Question: Consider the (simplistic) version of this zoo object:
'''
d <- c("2007-01-31", "2007-02-28", "2007-03-31", "2007-04-30", "2007-05-31", "2007-06-30", "2008-02-28", "2008-03-31", "2008-04-30", "2009-09-30", "2009-10-31", "2009-11-30", "2009-12-31", "2010-01-31")
vec <- runif(14, 0.5, 0.7)
vec.zoo = zoo(vec, order.by = as.Date(d, format = "%Y-%m-%d"))
plot(vec.zoo, ylim = c(0,1))
'''
As you can see, some dates are missing (look at the index d). However, when I plot the object, I get the following:

I realize that this is feasible with 'ggplot', however the outcome is multiple plots instead of one (See thread: <URL>
I would like to be able to draw the zoo object in a one plot, but by leaving a blank space in the plot when no data is available for a specific date. How can I do that?
Thanks!
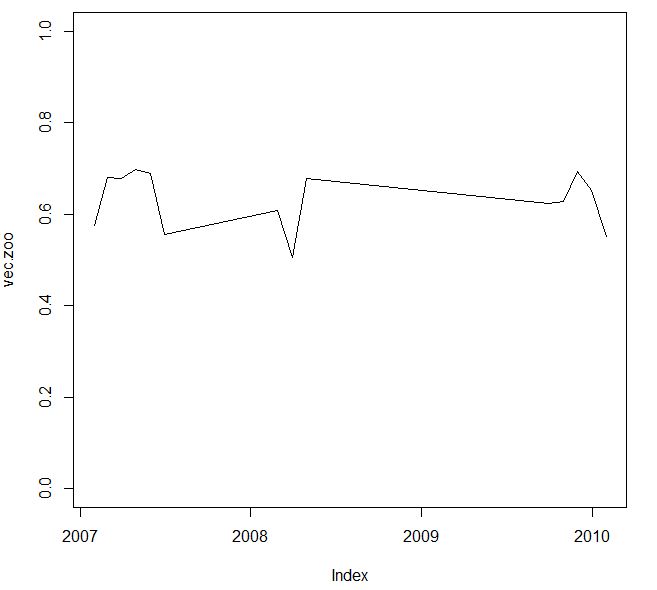
Answer: Assuming the frequency of your data is 'monthly':
'''
library(zoo)
library(lubridate) # for easy extraction of different components of date object
# convert 'd' to monthly data
d2 <- as.yearmon(d)
# create zoo object
z1 <- zoo(vec, order.by = d2)
# create a continuous series of monthly data, ranging from min(d) to max(d)
d3 <- as.Date(d)
tt <- as.yearmon(min(year(d)) + seq(month(min(d)) - 1, (year(max(d)) - year(min(d))) * 12)/12)
# expand z1 to a continuous series
z2 <- merge(z1, zoo(, tt))
plot(z2)
'''